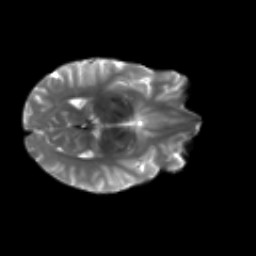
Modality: T2w
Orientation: axial
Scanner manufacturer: siemens
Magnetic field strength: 3 T
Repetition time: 4.16 s
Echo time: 0.0806 s